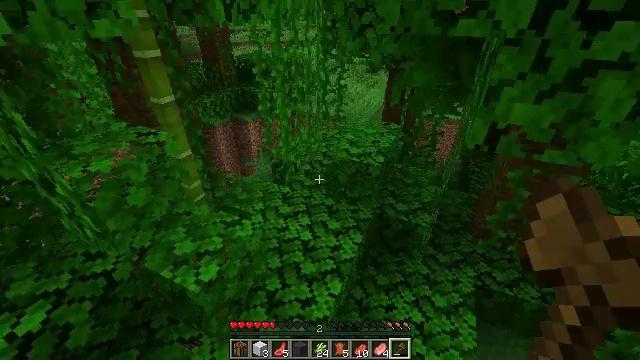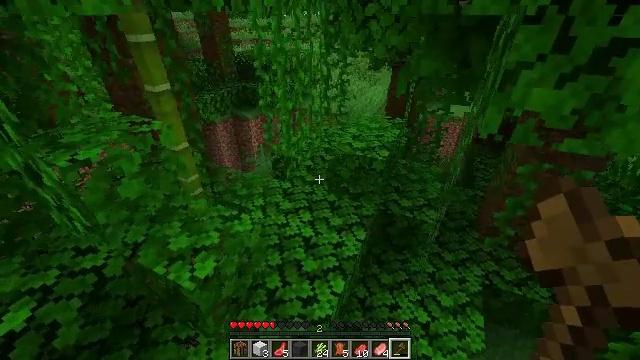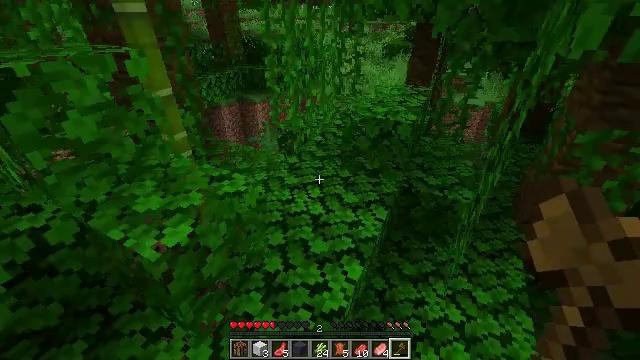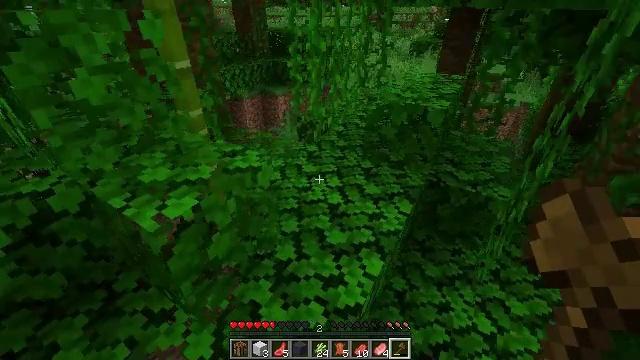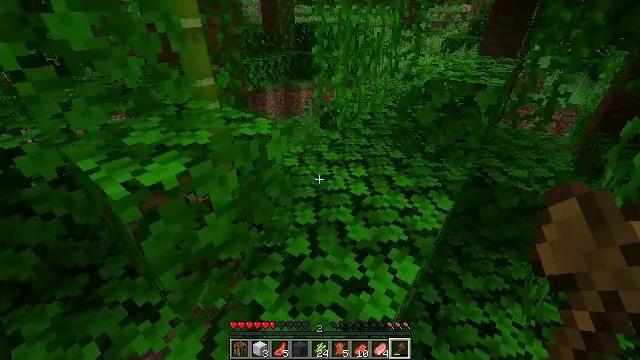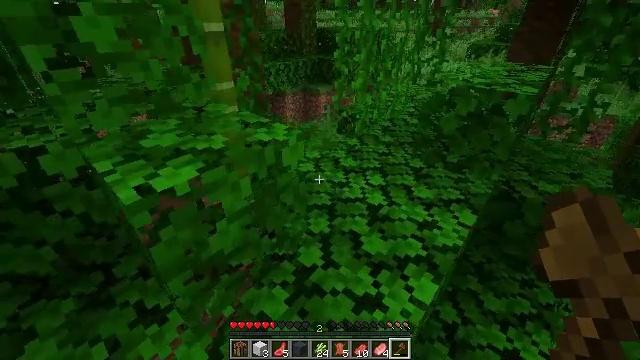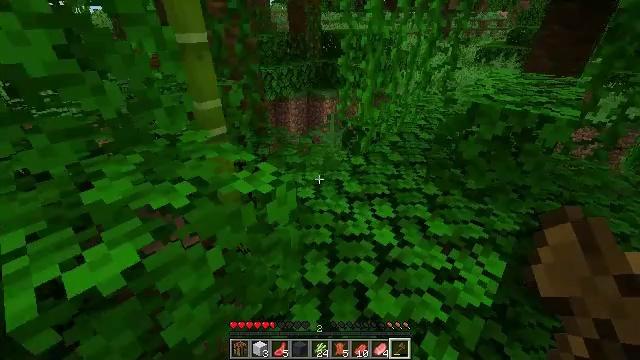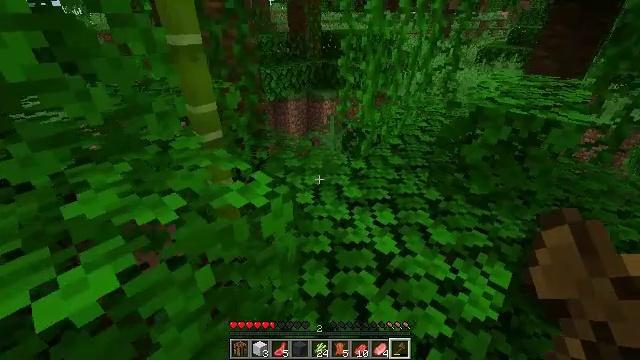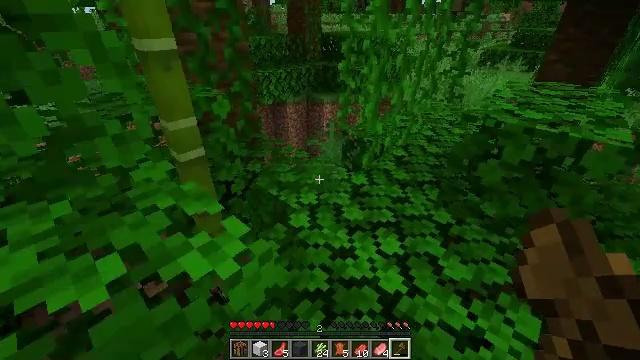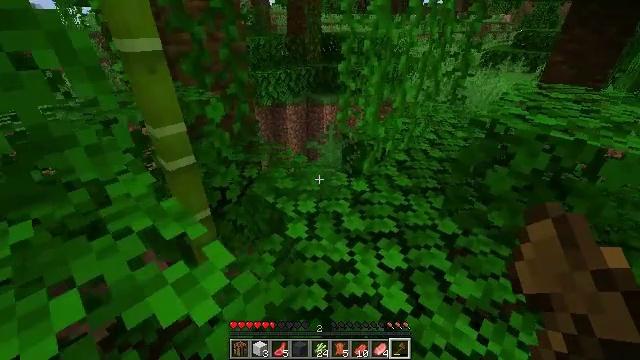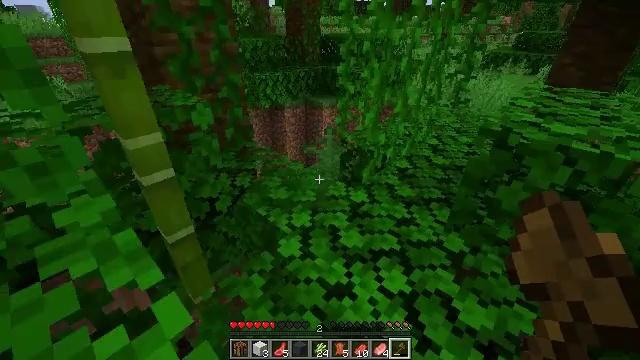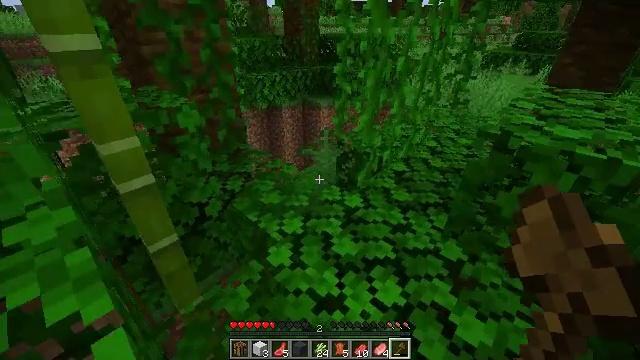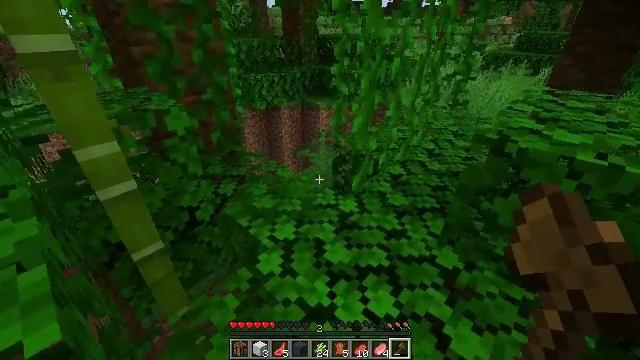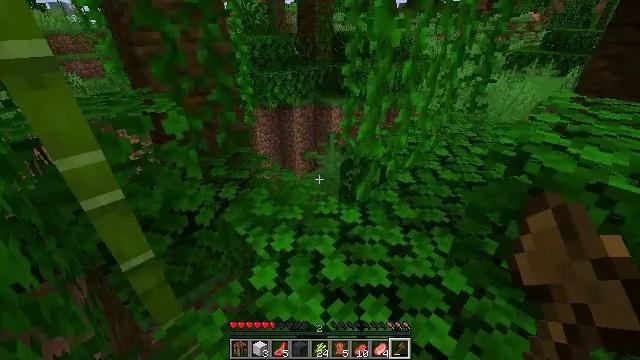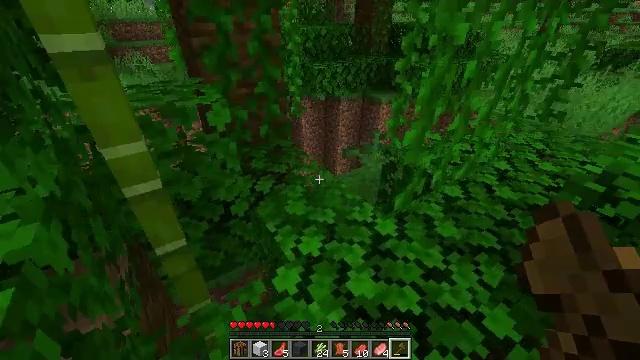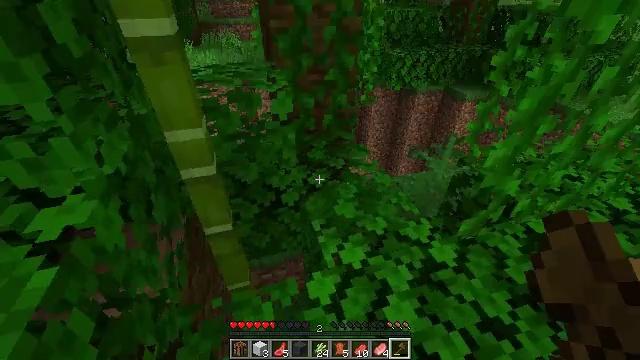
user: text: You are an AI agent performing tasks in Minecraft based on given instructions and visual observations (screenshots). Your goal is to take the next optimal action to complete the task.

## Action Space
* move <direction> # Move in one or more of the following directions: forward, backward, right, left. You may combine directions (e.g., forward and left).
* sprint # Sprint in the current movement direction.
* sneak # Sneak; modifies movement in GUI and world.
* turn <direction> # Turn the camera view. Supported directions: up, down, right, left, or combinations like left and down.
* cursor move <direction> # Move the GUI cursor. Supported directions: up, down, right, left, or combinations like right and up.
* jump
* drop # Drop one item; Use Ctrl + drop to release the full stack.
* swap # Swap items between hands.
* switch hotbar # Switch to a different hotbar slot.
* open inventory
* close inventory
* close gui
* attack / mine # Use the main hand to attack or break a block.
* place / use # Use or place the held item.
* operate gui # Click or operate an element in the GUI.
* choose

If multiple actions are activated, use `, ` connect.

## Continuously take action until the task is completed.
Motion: motion action
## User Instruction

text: Collect some bamboo.
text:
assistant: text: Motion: move forward, jump
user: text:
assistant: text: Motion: move forward, turn left
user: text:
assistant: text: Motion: move forward, turn left
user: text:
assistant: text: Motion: move forward, turn left
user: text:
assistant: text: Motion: move forward, turn left
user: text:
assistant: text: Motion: move forward, turn left
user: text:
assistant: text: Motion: move forward
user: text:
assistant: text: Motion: move forward
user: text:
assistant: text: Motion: move forward
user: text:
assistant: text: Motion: move forward
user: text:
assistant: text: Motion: move forward
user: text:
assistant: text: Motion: move forward
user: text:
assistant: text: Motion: move forward, turn left
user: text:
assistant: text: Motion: move forward, turn left and down
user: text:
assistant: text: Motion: move forward, turn left and down
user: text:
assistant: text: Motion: move forward, turn left and down
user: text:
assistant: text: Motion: move forward, turn left and down
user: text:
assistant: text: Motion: turn left and down
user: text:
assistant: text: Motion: no_op
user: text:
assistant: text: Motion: no_op
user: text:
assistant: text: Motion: turn right and down
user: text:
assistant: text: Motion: move forward, turn right and down
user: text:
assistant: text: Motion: move forward, turn right and down
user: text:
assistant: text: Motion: move forward, turn down
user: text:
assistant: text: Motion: move forward, turn left and down
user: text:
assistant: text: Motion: turn left and down
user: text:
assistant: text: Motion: turn left and down
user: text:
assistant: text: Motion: turn left and down
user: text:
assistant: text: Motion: turn left and down
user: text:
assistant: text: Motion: turn left and down